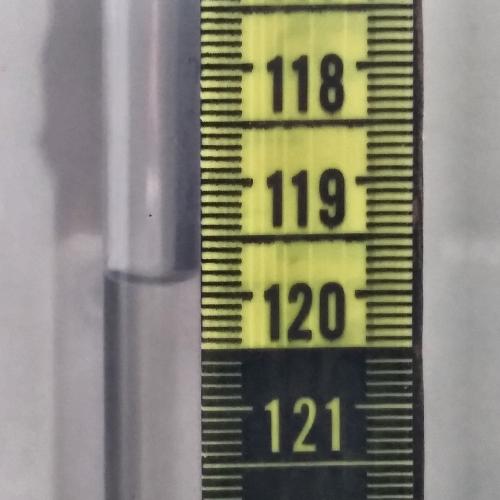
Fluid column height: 119.8 cm